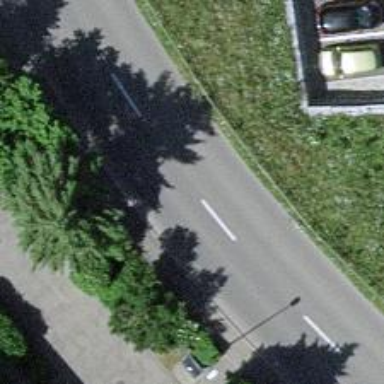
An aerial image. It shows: Secondary road with asphalt surface and sidewalk on the left.